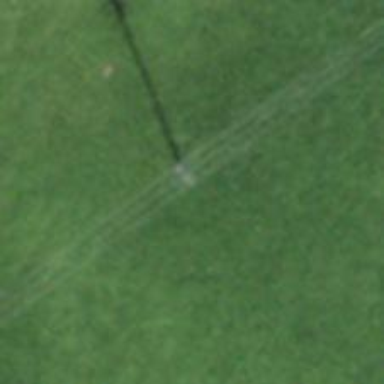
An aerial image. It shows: Power pole.